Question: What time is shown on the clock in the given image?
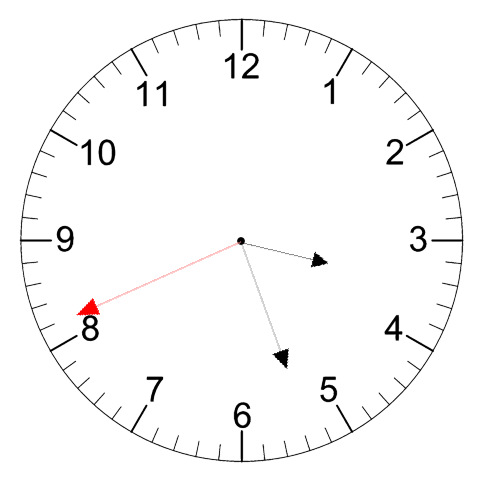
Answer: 03:26:41